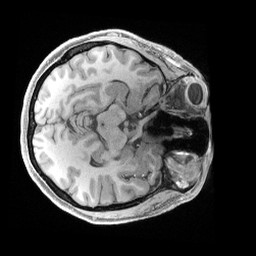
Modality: T1w
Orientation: axial
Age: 26
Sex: female
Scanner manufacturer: siemens
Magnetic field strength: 3 T
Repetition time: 2.4 s
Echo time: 0.00241 s